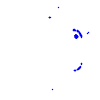
Particle: proton